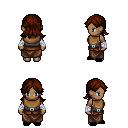
a pixel art fantasy rpg character, female body template, human, dark skin, leather chest armor, robe skirt, brown loose hair, white cloth bandages, black slippers, four views (front, back, left, right), 2x2 character sprite sheet, small pixel art, hard edges, no anti-aliasing